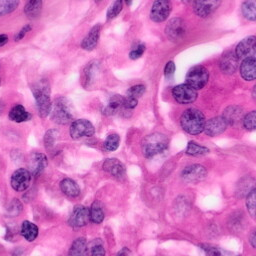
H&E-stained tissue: Pancreatic